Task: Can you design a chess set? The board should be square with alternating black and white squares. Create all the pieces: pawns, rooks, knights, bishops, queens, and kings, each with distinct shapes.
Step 5101:
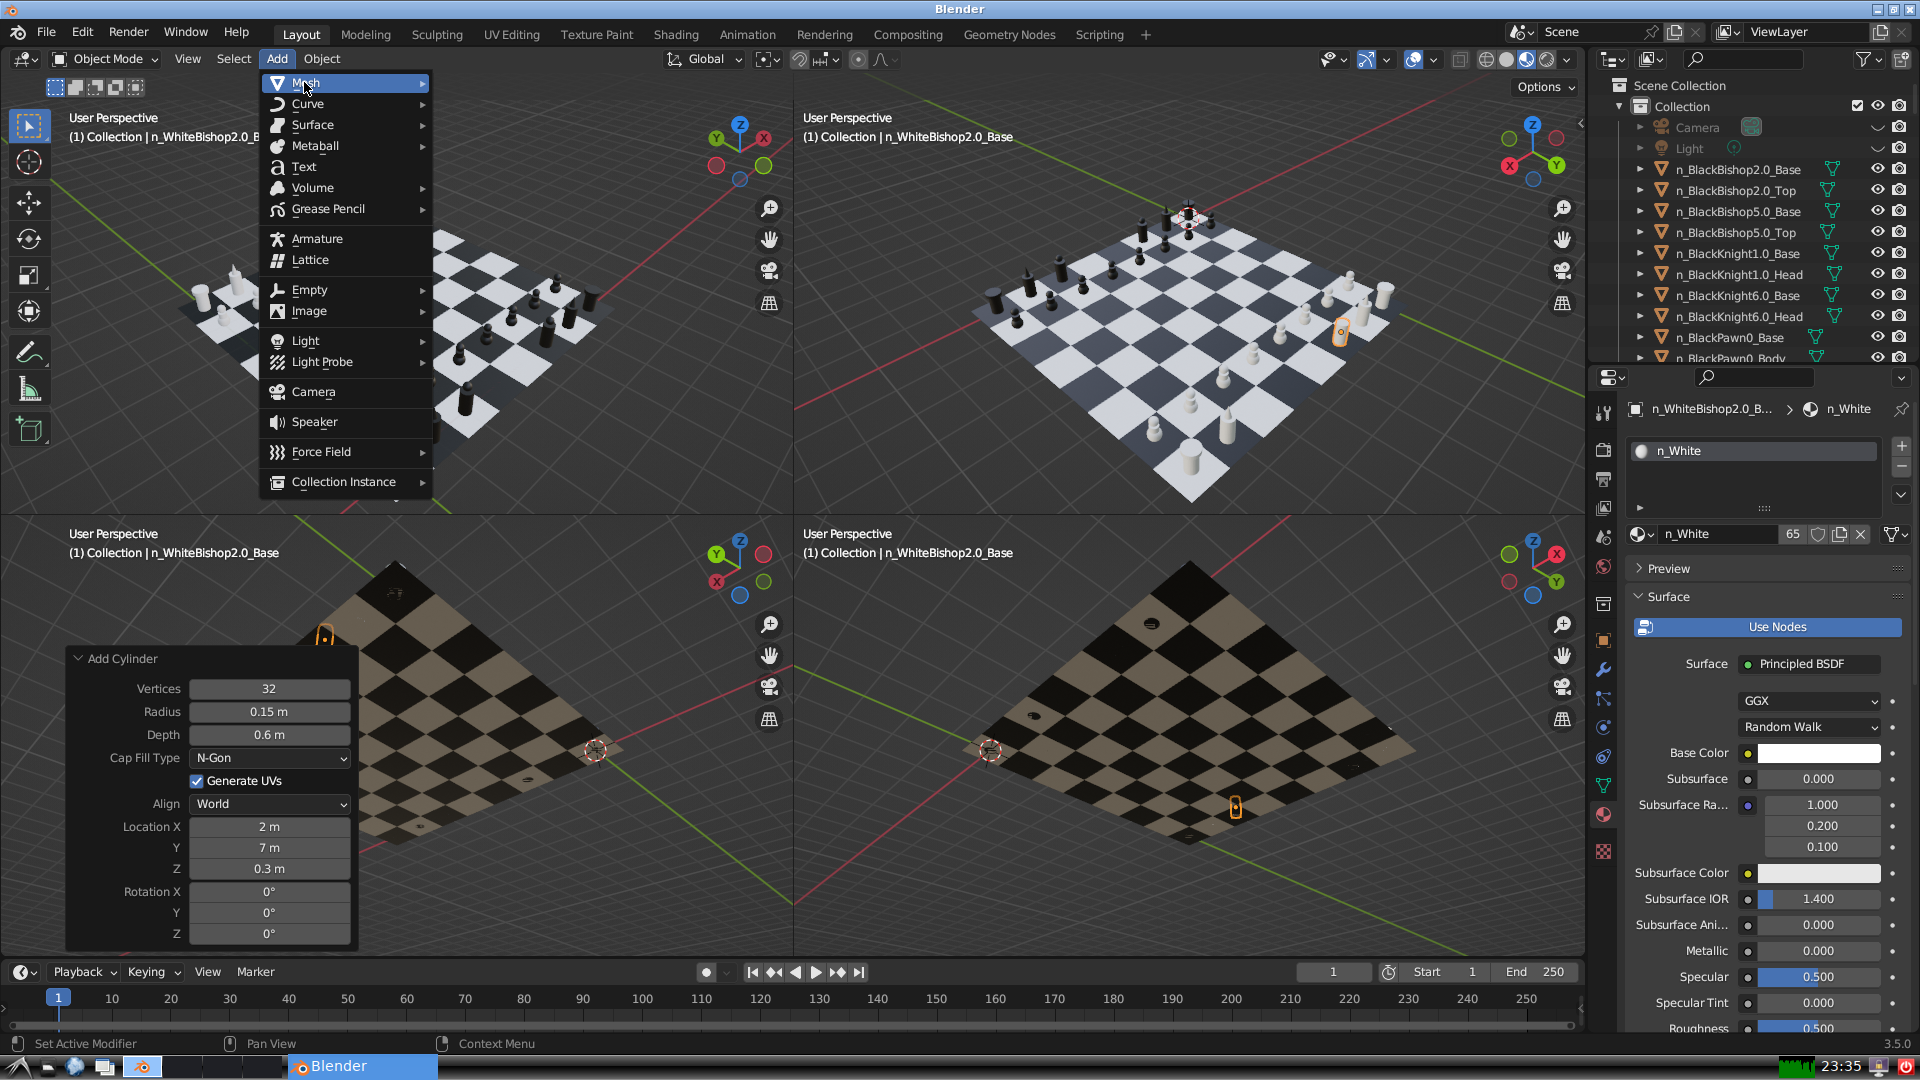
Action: {"mouse_move": [499, 144]}